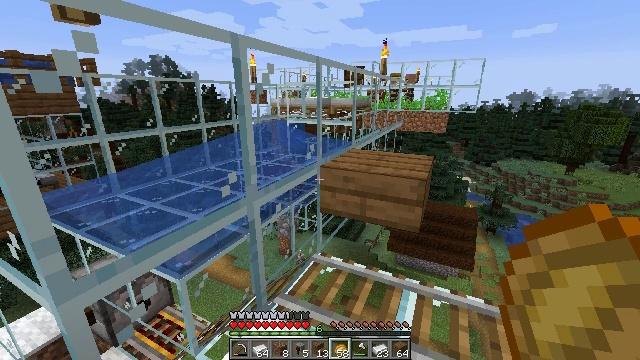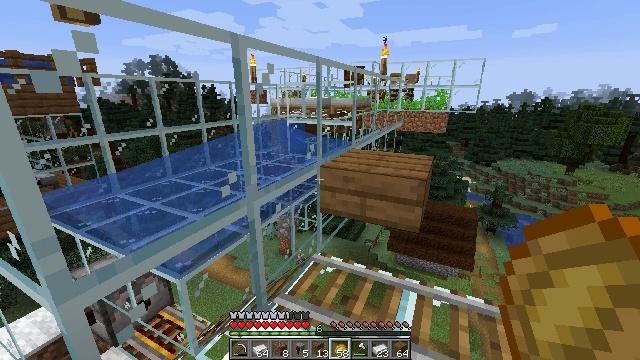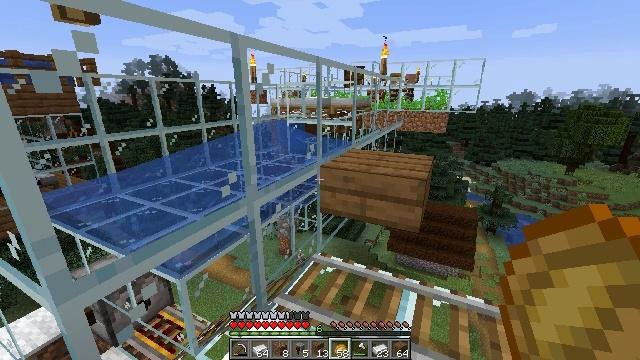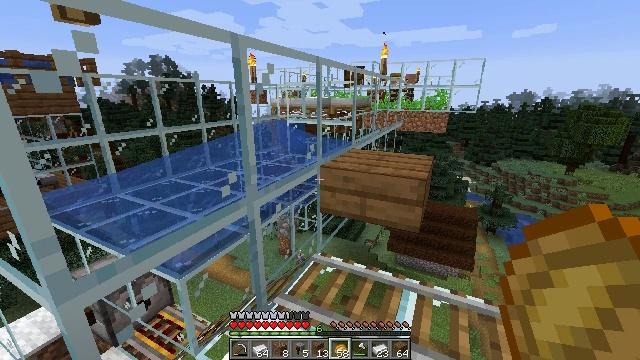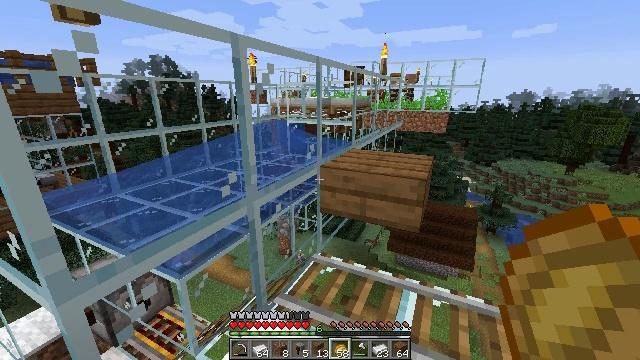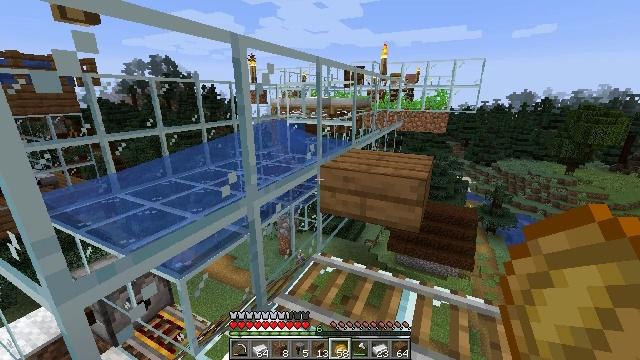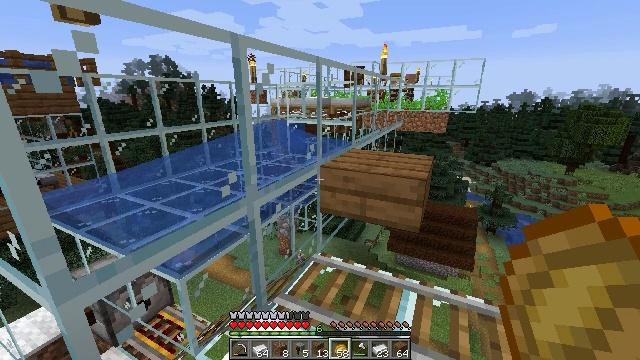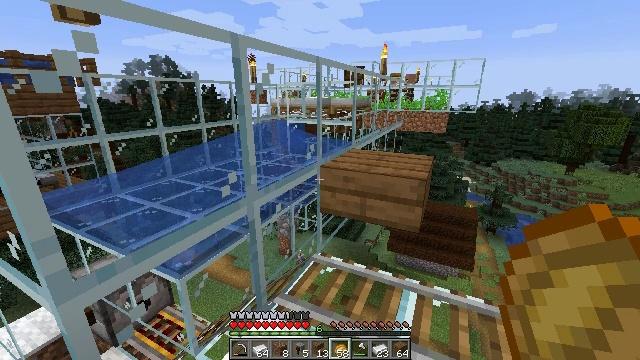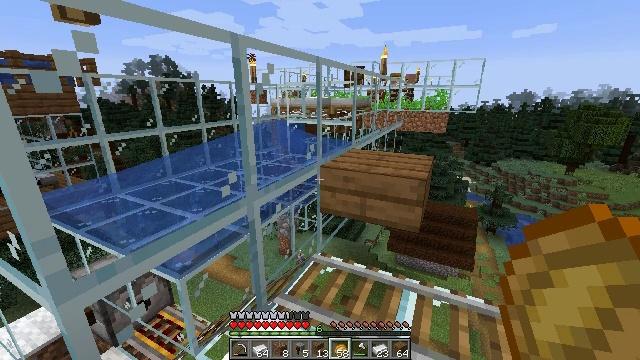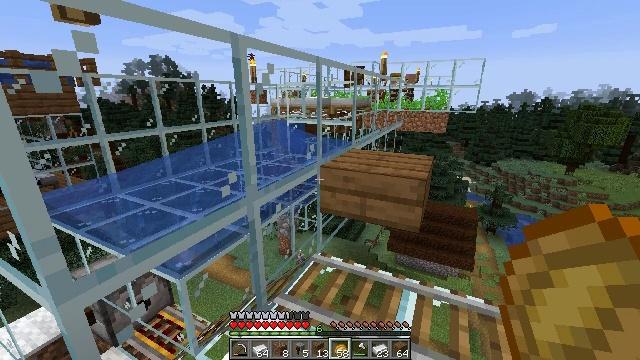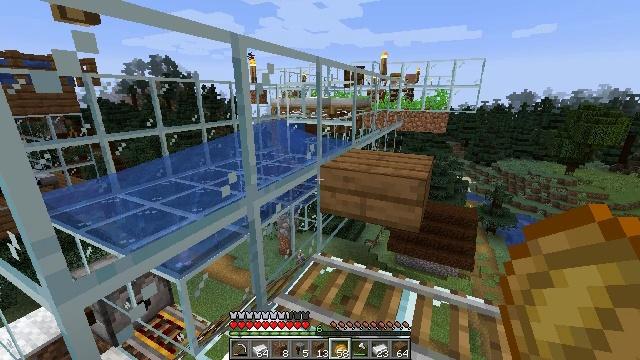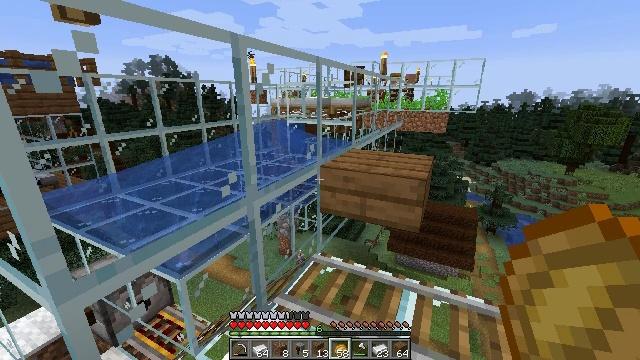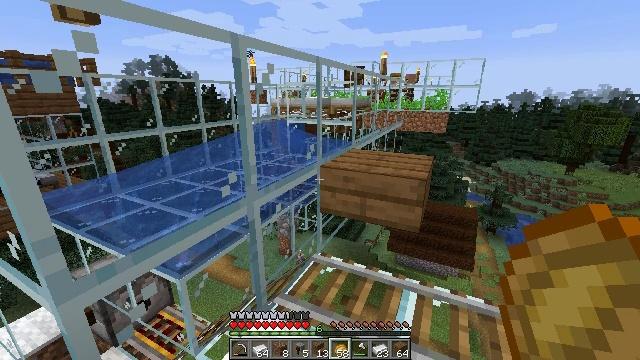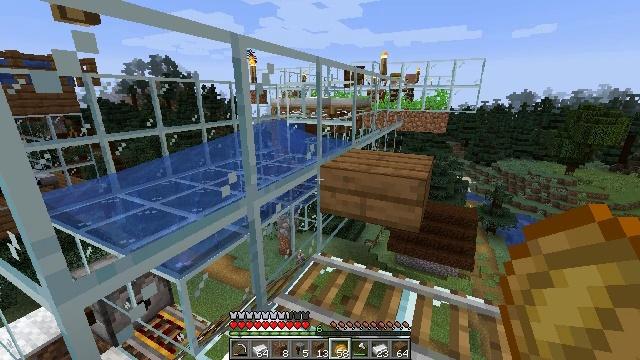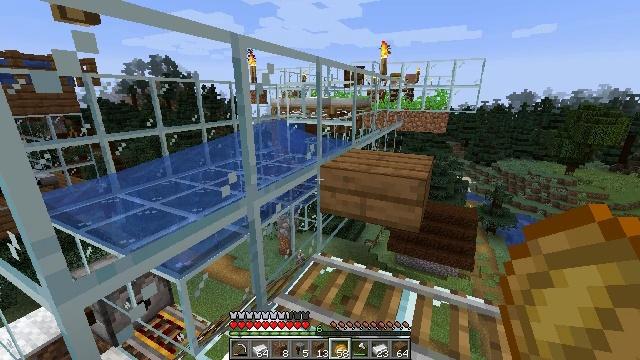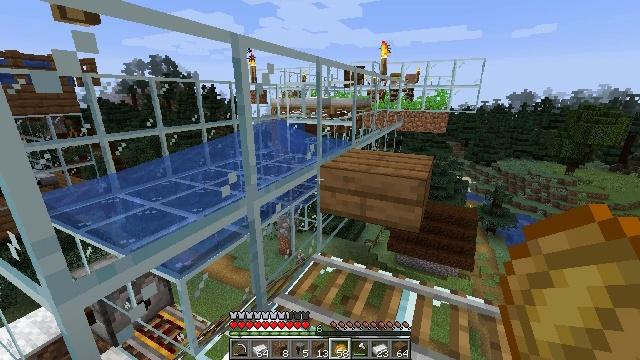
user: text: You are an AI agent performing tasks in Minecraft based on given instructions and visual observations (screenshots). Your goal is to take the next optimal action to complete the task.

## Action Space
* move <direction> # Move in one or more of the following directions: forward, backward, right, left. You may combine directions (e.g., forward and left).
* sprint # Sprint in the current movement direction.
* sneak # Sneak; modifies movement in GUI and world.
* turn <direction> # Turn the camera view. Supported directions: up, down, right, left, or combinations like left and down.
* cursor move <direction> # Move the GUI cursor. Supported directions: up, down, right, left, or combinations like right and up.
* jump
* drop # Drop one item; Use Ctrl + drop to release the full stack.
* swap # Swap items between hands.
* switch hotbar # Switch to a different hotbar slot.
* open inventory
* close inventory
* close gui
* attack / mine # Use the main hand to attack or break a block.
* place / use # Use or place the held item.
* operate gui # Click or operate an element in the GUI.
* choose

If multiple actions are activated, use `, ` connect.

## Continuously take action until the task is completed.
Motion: motion action
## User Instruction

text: Recycle the smithing table.
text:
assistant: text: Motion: no_op
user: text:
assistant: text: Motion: no_op
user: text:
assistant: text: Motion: no_op
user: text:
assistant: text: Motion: no_op
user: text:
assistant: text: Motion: no_op
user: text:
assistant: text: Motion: no_op
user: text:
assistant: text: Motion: no_op
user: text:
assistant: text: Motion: no_op
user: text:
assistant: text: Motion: no_op
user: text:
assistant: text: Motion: no_op
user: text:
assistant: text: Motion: no_op
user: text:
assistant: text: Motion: no_op
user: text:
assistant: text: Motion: no_op
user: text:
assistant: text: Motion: no_op
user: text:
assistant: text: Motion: no_op
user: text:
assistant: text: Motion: no_op
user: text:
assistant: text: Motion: no_op
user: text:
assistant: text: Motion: no_op
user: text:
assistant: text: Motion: no_op
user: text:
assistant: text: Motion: no_op
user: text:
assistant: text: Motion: no_op
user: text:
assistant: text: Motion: no_op
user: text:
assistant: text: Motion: no_op
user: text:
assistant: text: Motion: no_op
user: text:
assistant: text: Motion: no_op
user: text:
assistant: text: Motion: no_op
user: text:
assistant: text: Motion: no_op
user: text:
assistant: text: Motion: no_op
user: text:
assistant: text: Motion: no_op
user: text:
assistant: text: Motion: no_op